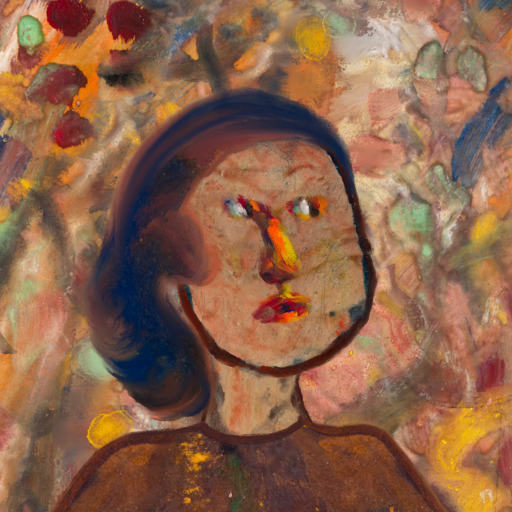
Background: Mother_And_Son_Mother, Head And Neck Side: Orphan, Face Side: An_Impression, Bust: Comrade, Hair Side: Mother_And_Son_Son, Head Accessory: Blank, Second Necklace: Blank, Necklace: Blank, Baby: Blank